Field crop: tomato
Growth stage: 2
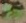
Species: solanum